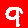
Digit: 9